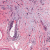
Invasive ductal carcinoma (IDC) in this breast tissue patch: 1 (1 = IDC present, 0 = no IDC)